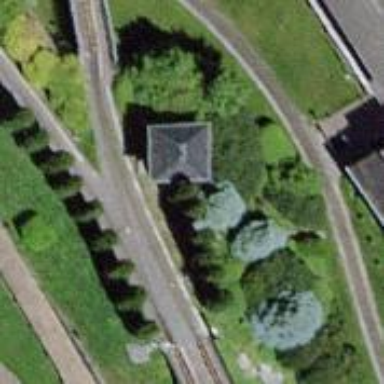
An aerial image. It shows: Miniature railway.